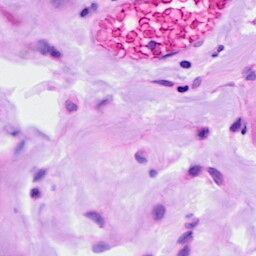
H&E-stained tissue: Ovarian